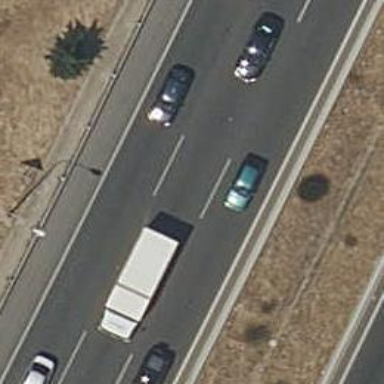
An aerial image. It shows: Asphalt motorway.